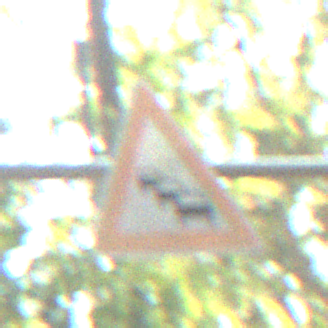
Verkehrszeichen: Stau
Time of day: SunriseSunset
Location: Outdoor (Suburban)
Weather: Clear
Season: NotSpecified
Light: Natural